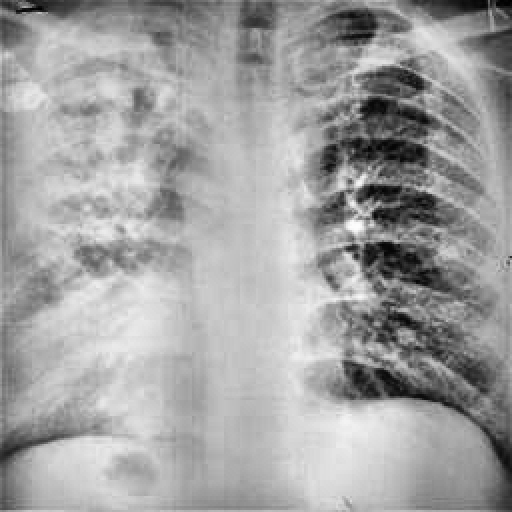
Finding: TUBERCULOSIS